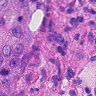
Metastatic tissue present: yes